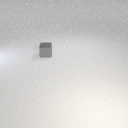
small gray metal cube